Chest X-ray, AP view. Patient: 45 years old, sex M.
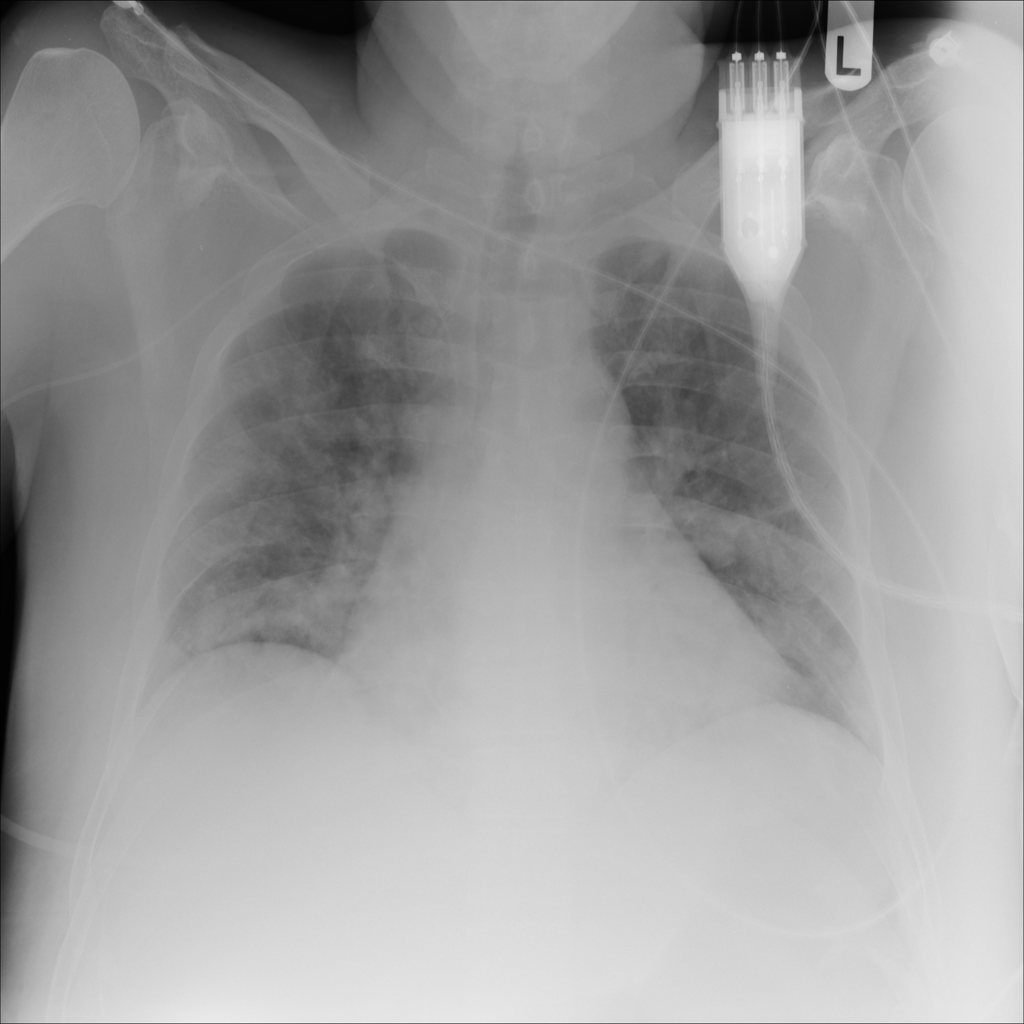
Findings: Nodule